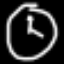
Label: clock